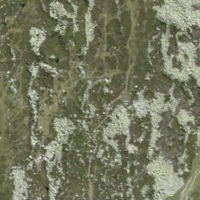
EUNIS habitat code: 26
Species observed at this site:
Gentianella campestris